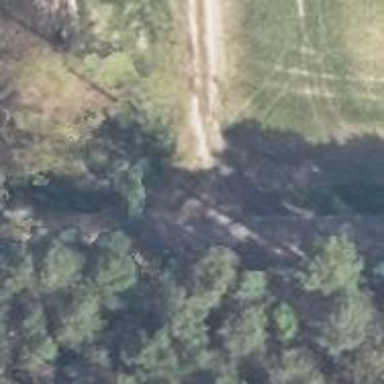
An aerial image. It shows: Service road with asphalt surface. The road is suitable for bicycles with grade 1 track type.